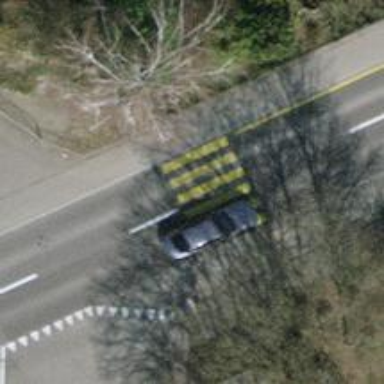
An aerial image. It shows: Secondary road.